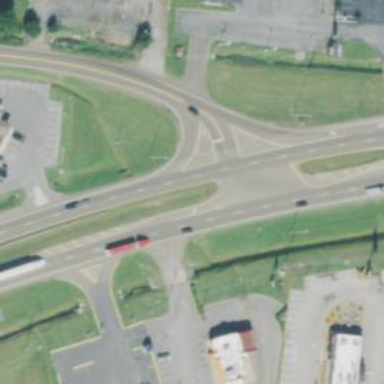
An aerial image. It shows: Asphalt road with dual carriageways at trunk level.